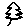
Label: tree